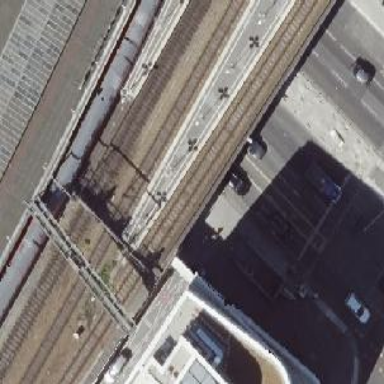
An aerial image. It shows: Subway entrance.